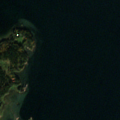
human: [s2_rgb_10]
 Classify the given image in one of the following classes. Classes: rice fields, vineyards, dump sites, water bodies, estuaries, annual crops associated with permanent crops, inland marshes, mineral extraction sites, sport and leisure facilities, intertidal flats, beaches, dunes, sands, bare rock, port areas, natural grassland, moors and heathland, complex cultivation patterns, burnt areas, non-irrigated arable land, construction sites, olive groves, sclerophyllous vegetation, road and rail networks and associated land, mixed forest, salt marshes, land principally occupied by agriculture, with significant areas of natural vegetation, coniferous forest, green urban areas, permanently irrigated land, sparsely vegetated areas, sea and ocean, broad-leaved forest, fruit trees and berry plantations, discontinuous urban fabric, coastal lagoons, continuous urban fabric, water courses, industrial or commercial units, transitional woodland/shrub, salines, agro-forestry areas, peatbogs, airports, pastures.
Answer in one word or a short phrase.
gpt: land principally occupied by agriculture, with significant areas of natural vegetation, sea and ocean